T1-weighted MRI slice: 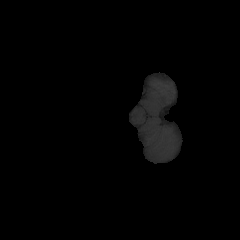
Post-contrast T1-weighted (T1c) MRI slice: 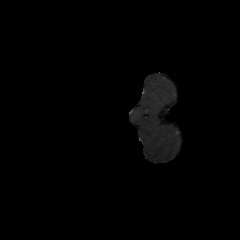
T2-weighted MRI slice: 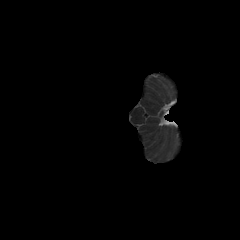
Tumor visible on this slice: no